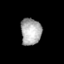
Tissue: skin
Cell type: Epithelial cells
Senescence score: 0.8082
Nuclear area (px): 542
Mean DAPI intensity: 171.537